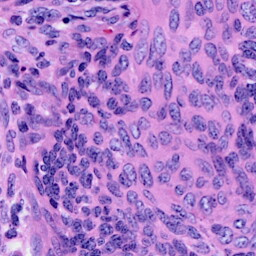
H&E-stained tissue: Cervix